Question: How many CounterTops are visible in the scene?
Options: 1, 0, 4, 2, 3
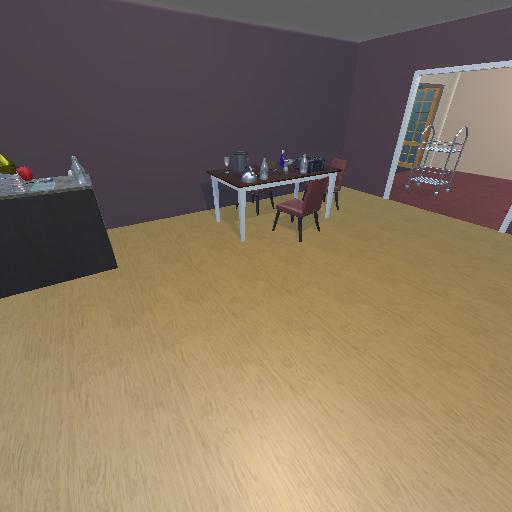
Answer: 1